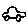
Label: car